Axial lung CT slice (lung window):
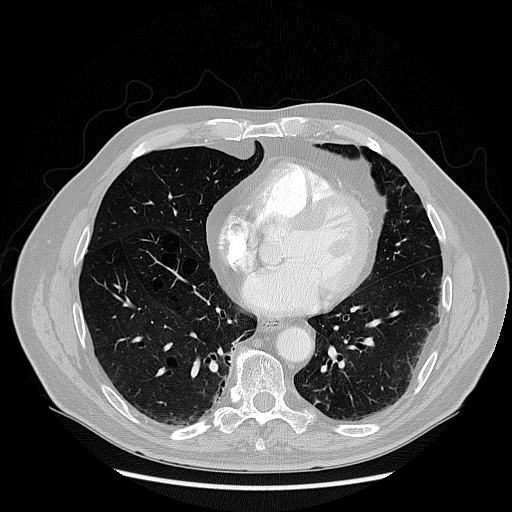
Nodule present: no